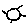
Label: sun